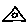
Label: triangle